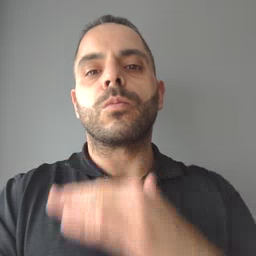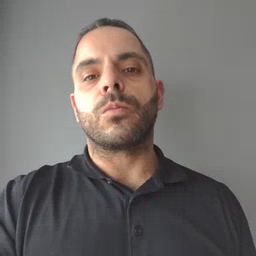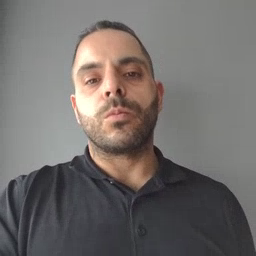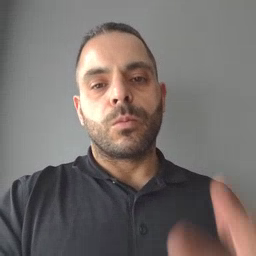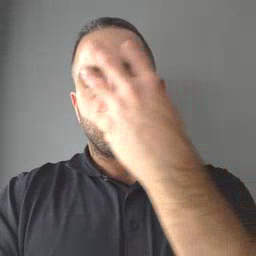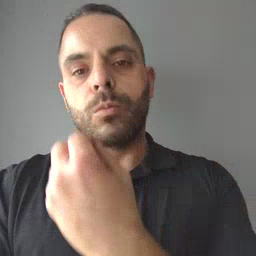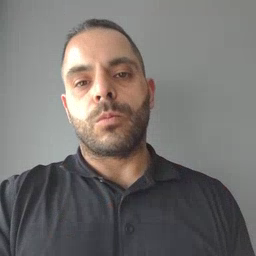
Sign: pretty